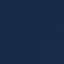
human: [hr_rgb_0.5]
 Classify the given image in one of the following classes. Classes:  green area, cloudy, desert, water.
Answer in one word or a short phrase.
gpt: water